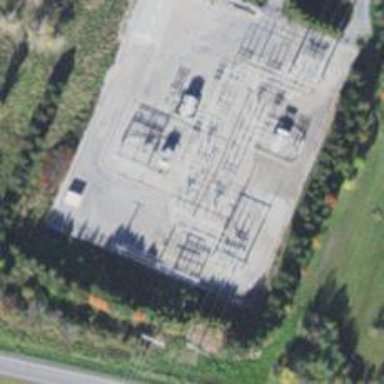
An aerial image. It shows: Switch used for power control.